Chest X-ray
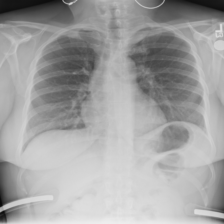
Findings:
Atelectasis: negative
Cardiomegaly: negative
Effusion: negative
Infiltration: negative
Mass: negative
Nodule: negative
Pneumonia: negative
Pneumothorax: negative
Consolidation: negative
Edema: negative
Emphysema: negative
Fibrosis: negative
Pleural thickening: negative
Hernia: negative